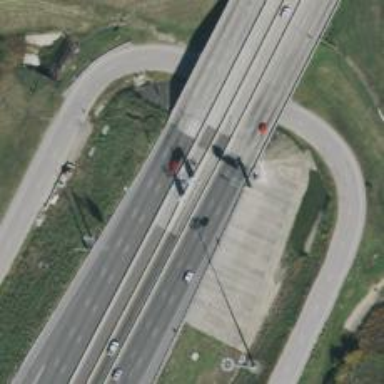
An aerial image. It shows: Toll gantry on the road.